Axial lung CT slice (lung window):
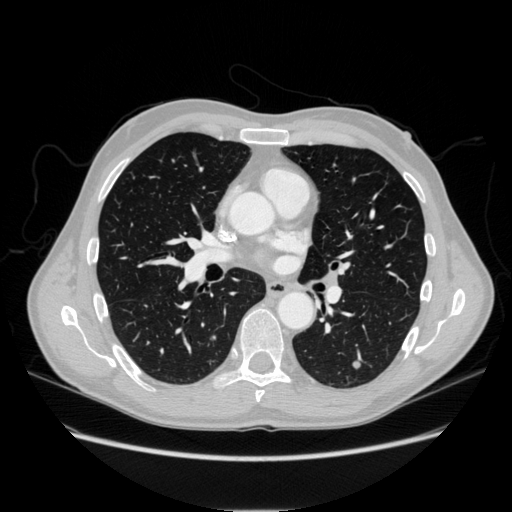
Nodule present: yes
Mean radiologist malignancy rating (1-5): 3.25